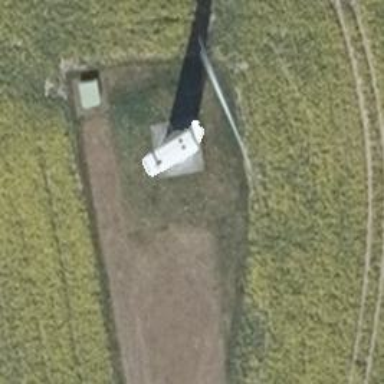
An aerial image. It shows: Wind generator using horizontal axis wind turbines.